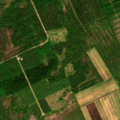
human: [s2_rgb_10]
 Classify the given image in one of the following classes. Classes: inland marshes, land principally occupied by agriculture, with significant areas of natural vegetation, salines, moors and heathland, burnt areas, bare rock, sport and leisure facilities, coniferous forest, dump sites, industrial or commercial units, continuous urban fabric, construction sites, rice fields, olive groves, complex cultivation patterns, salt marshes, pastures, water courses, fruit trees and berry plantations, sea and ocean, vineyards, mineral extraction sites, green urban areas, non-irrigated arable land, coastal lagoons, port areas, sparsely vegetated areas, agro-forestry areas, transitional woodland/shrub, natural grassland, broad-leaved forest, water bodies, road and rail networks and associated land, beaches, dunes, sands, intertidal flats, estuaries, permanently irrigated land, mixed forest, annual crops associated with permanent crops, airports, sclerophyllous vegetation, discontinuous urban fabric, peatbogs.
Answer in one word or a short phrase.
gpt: non-irrigated arable land, mixed forest, transitional woodland/shrub